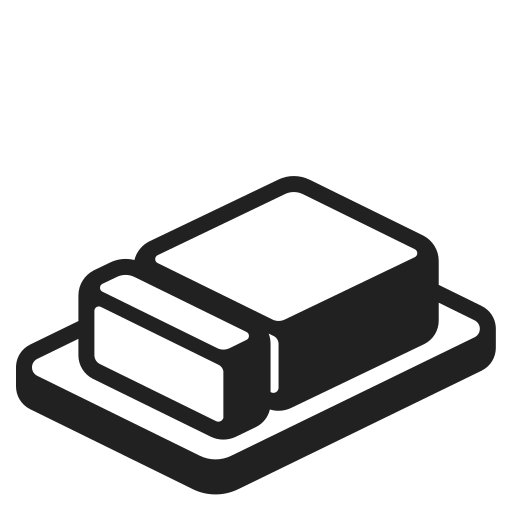
butter high contrast